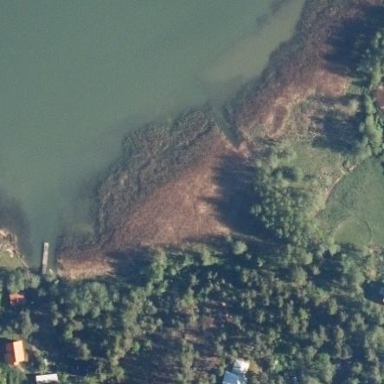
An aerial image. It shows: Reedbed in wetland area.